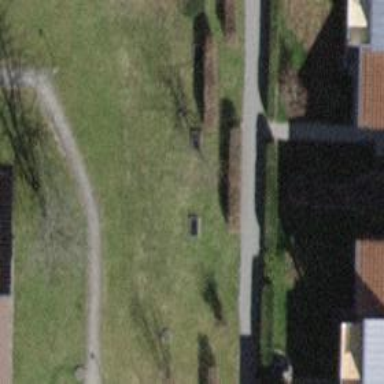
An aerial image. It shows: Hedge acting as barrier.